Question: I'm trying to use the Tendina jQuery Plugin. It works great, but I'd like the menus to be laid out horizontally, like this:

I've been messing around with the CSS ( 'inline-block' and other stuff ) but haven't been able to make it work.
I'm not gonna post the JS because it's a whole lot of code... I think too much to paste here, but feel free to check the <URL>.
Any help would be highly appreciated.
Thanks.
HTML
'''
<ul class="dropdown">
<li>
<a href="#">Menu 1</a>
<ul>
<li><a href="#">Submenu 1</a></li>
</ul>
</li>
<li>
<a href="#">Menu 2</a>
<ul>
<li><a href="#">Submenu 2</a></li>
<li><a href="#">Submenu 2</a></li>
<li><a href="#">Submenu w/ children</a>
<ul>
<li>Subsubmenu 2</li>
<li>Subsubmenu 2</li>
</ul>
</li>
</ul>
</li>
<li>
<a href="#">Menu 3</a>
<ul>
<li><a href="#">Submenu 3</a></li>
<li><a href="#">Submenu 3</a></li>
</ul>
</li>
</ul>
'''
CSS
'''
.dropdown {
position: absolute;
left: 0;
top: 0;
height: 100%;
width: 100%;
background-color: #f7f7f7;
font-family: Arial, Helvetica, sans-serif;
padding-top: 20px;
font-size: 12px;
}
.dropdown li {
padding: 0 10px;
}
.dropdown li.selected {
background-color: #f2f2f2;
}
.dropdown li a {
display: block;
width: 100%;
padding: 10px;
text-decoration: none;
text-transform: uppercase;
color: black;
}
.dropdown li > ul li {
padding: 0 20px;
}
.dropdown li > ul li a {
color: gray;
}
.dropdown li > ul li > ul li {
padding: 10px 30px;
}
'''
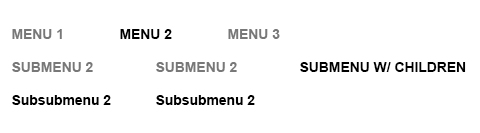
Answer: Here's an updated version of your <URL>
'''
.dropdown
{
position:absolute;
left:0;
top:0;
height:100%;
width:100%;
background-color:#f7f7f7;
font-family:Arial,Helvetica,sans-serif;
padding-top:20px;
font-size:12px
}
.dropdown li
{
padding:0 10px;
display:inline-block;
width:auto
}
.dropdown li.selected
{
background-color:#f2f2f2
}
.dropdown li a
{
display:block;
width:100%;
padding:10px;
text-decoration:none;
text-transform:uppercase;
color:#000
}
.dropdown ul
{
position:absolute
}
.dropdown li > ul li
{
padding:10px 0;
}
.dropdown li > ul li a
{
color:gray
}
.dropdown li > ul li > ul li
{
padding:10px 30px
}
}
'''